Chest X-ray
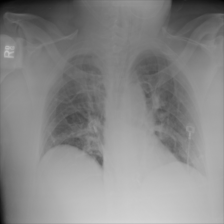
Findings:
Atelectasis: negative
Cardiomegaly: negative
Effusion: negative
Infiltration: negative
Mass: negative
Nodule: negative
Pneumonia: negative
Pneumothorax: negative
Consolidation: negative
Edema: negative
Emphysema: negative
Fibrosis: negative
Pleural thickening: negative
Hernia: negative